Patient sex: F
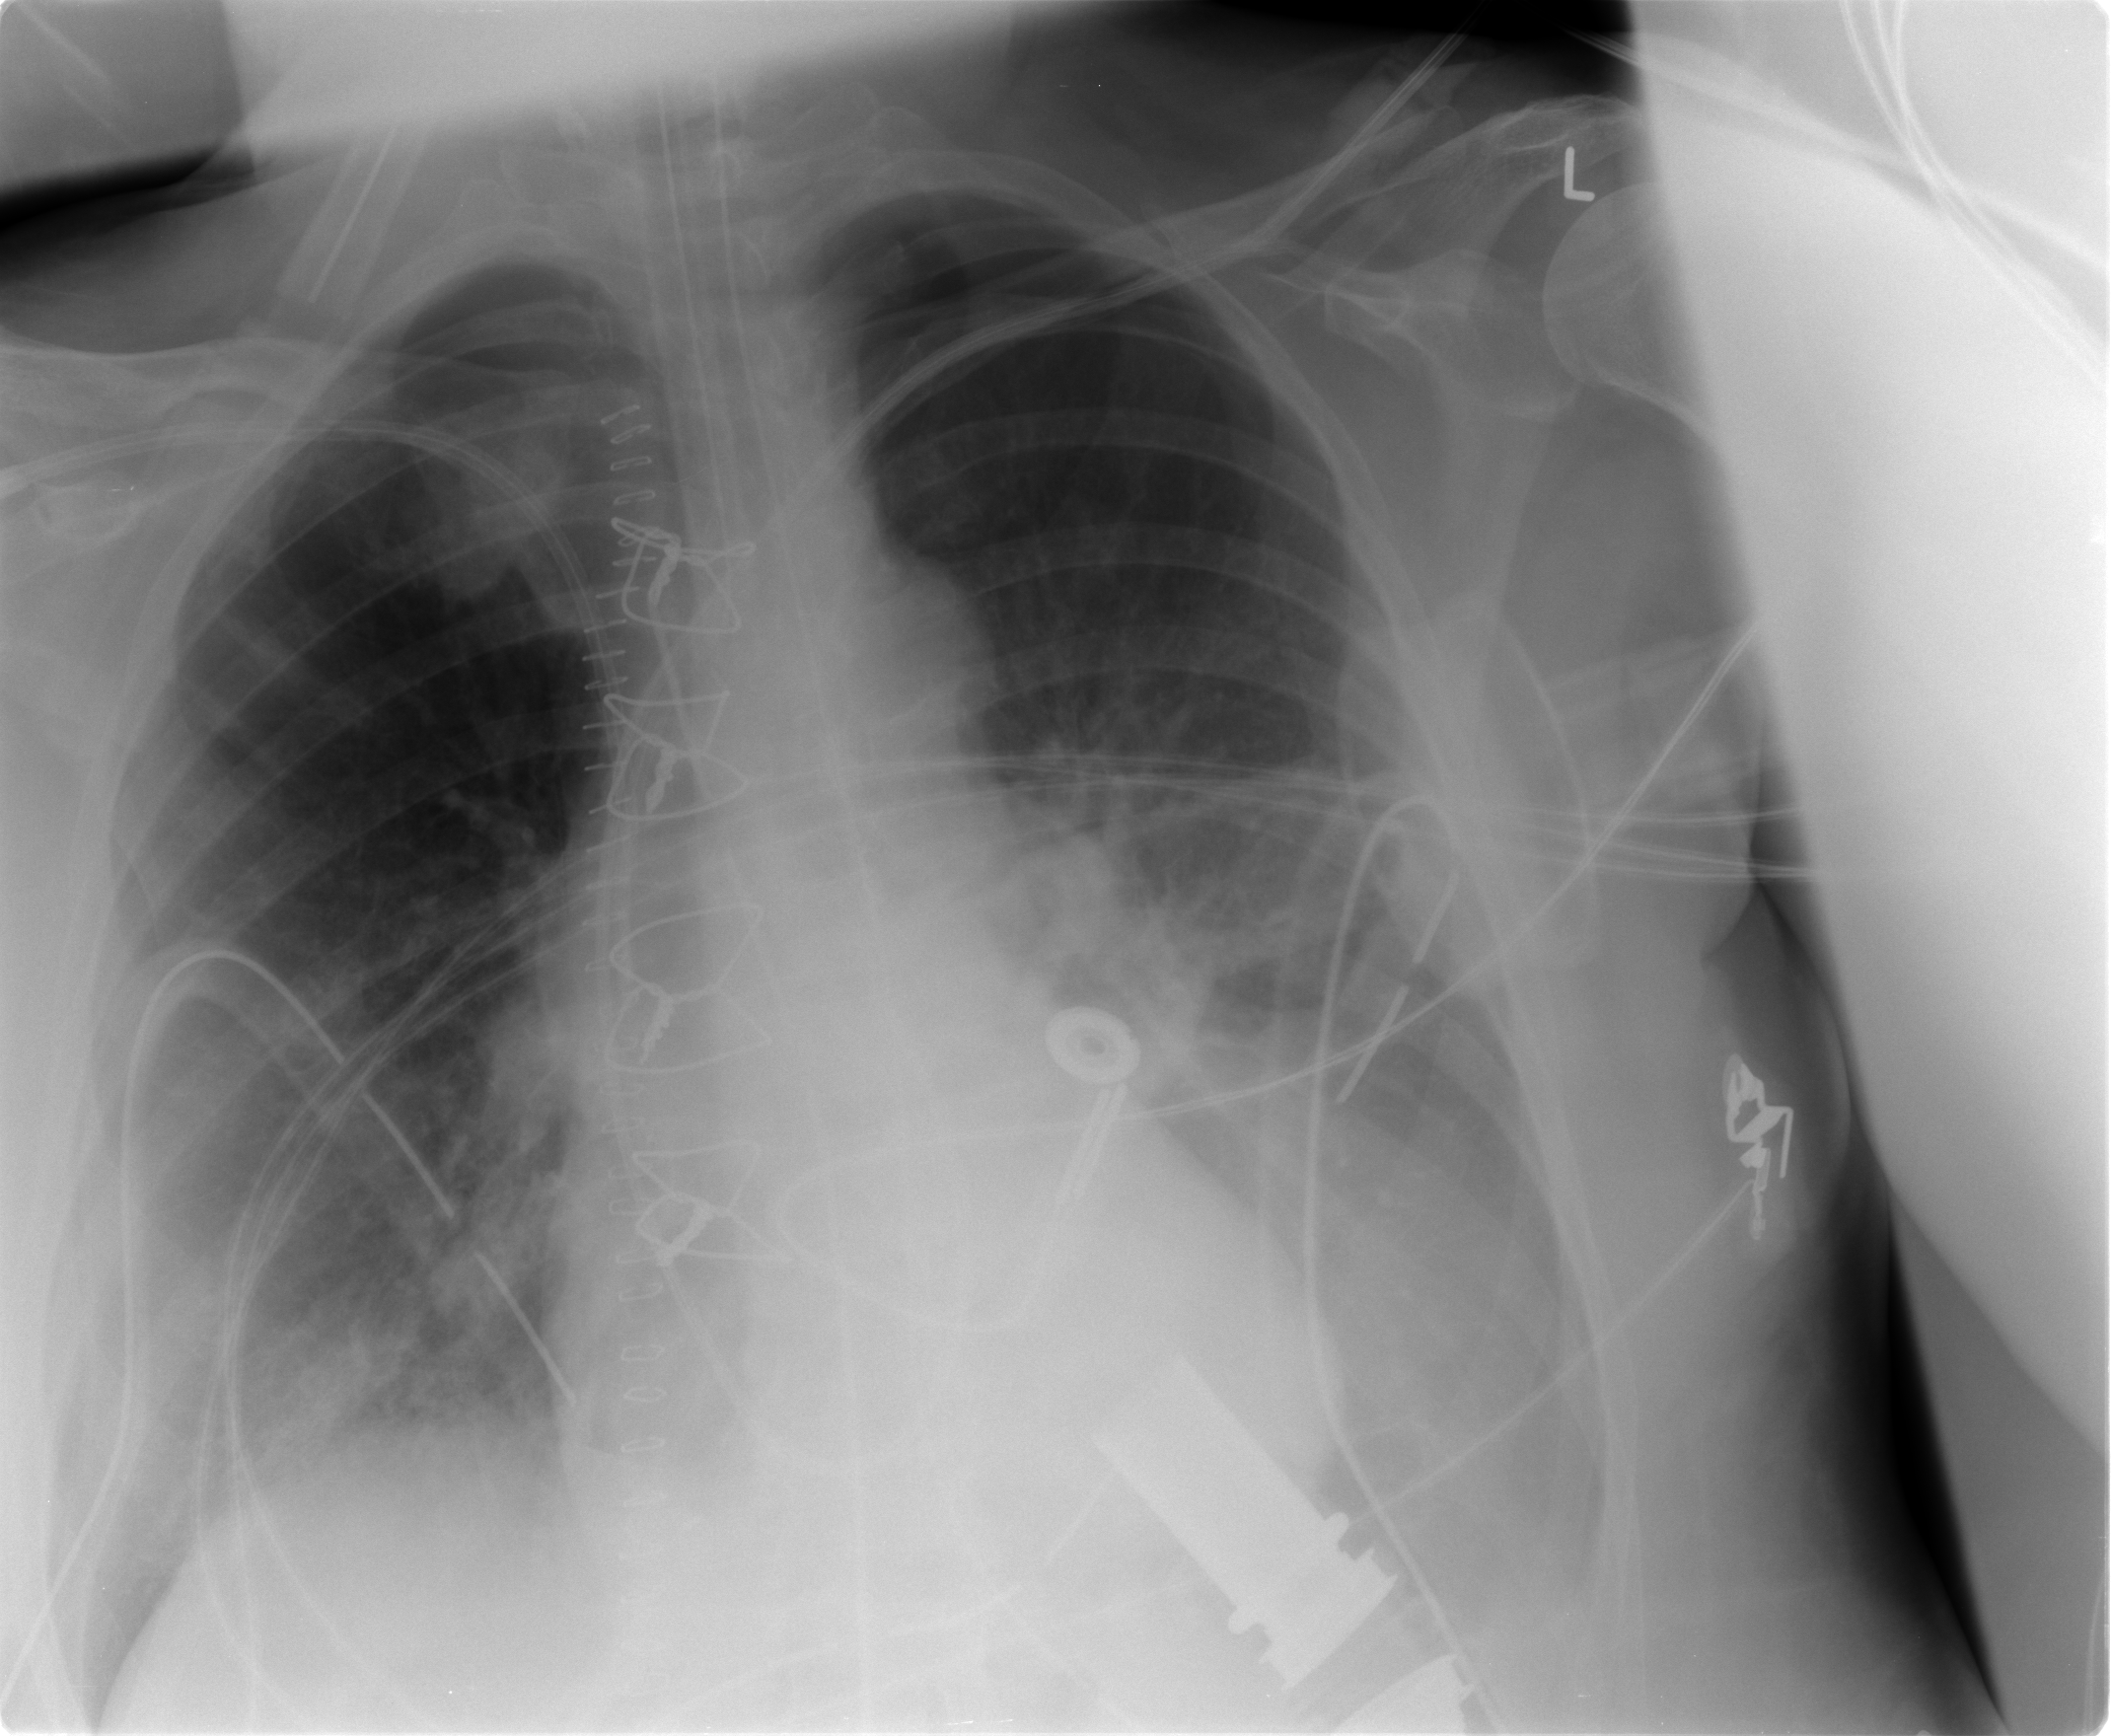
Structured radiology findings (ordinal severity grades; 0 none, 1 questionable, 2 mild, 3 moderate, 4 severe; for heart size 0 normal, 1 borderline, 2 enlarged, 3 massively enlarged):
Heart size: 0
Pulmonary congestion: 2
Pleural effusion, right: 1
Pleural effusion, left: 2
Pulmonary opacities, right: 1
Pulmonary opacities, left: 1
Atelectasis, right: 2
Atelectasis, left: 2